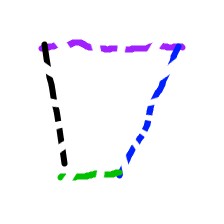
Shape: trapezoid